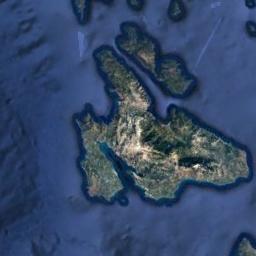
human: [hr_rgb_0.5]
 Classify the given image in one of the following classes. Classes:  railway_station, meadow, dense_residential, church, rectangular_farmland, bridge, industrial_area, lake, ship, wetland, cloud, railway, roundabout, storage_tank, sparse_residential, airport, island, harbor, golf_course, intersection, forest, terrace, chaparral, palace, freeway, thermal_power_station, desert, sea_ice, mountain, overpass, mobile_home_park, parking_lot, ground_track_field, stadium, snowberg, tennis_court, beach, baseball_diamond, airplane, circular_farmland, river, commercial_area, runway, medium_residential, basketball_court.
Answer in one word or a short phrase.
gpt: island